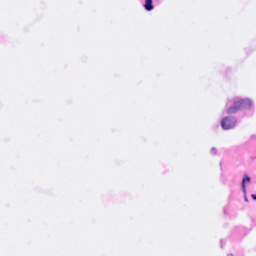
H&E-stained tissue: Breast